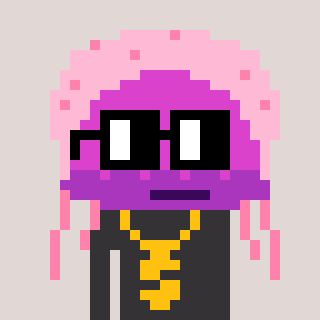
a pixel art character with square black glasses, a jellyfish-shaped head and a grayscale-colored body on a warm background